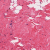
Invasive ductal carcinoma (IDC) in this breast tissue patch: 0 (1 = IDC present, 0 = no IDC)